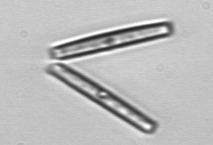
Label: Thalassionema